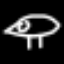
Label: mushroom